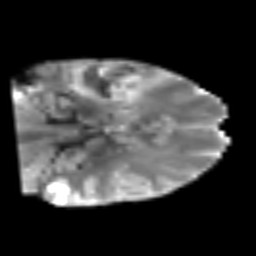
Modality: T2w
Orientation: coronal
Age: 49
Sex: male
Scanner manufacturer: siemens
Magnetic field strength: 3 T
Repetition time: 6.1 s
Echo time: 0.101 s